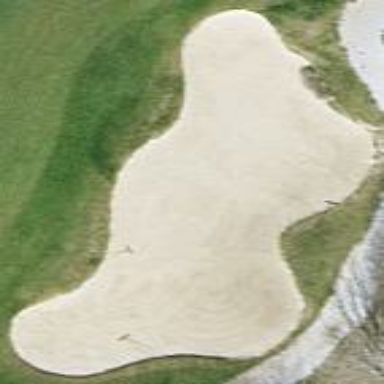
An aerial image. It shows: Golf bunker filled with natural sand.